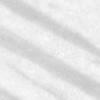
Label: change